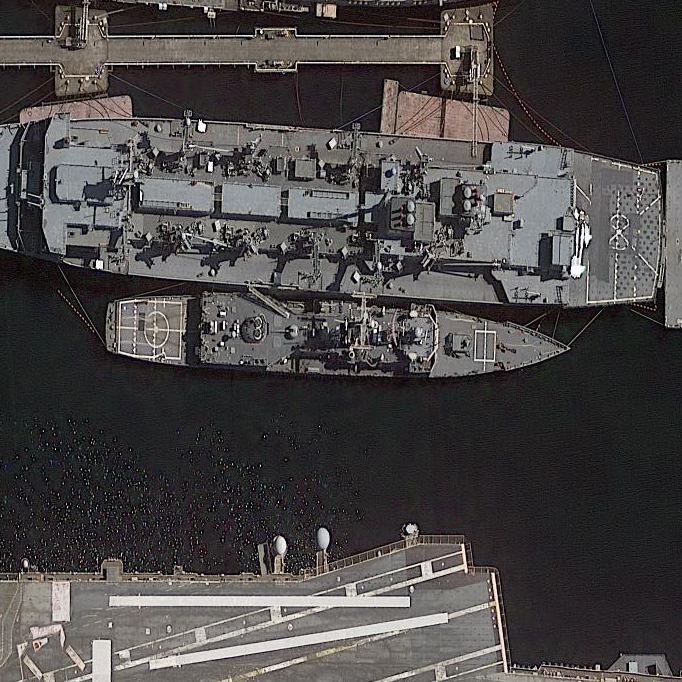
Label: cruiser